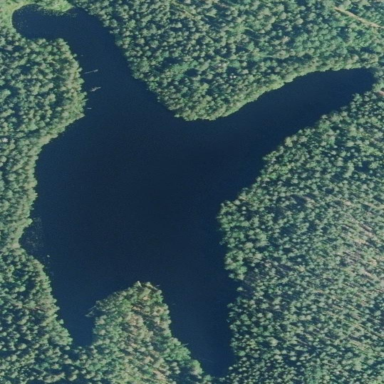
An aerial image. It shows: Serene pond surrounded by nature.